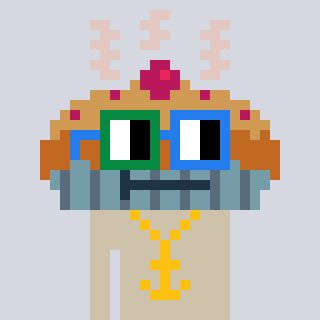
a pixel art character with square green and blue glasses, a pie-shaped head and a bege-colored body on a cool background